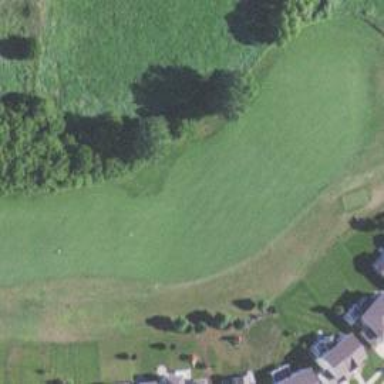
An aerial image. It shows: View of golf hole.